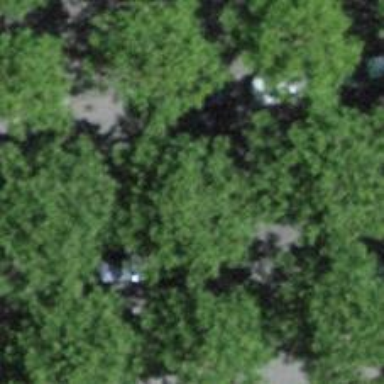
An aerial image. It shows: Avenue of broadleaved trees.